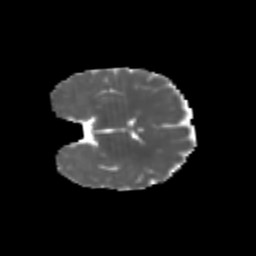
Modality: MD
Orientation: coronal
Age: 6
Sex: female
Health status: healthy